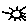
Label: sun